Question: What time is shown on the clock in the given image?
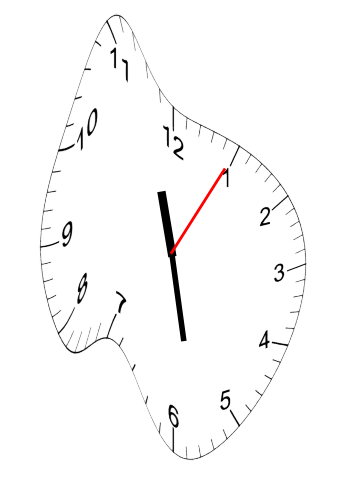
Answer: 11:28:05